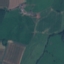
Land use / land cover class: Pasture